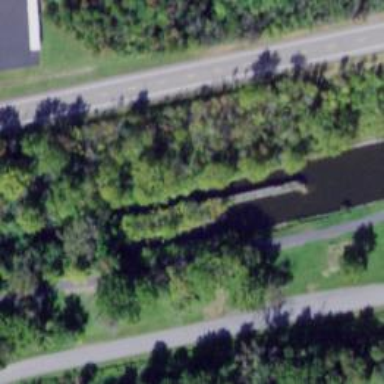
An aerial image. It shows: Lock gate along waterway.